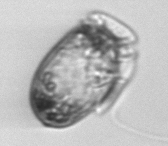
Label: Dinophysis_acuminata